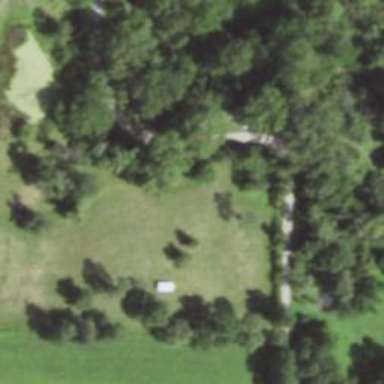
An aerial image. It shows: Driveway.